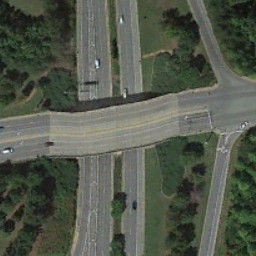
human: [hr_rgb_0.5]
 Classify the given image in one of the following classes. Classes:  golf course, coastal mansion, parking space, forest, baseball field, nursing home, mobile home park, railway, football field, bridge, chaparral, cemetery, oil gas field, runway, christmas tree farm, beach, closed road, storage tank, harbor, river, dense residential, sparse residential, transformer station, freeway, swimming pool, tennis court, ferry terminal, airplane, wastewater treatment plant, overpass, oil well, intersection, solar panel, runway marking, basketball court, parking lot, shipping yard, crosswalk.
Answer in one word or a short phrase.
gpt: overpass